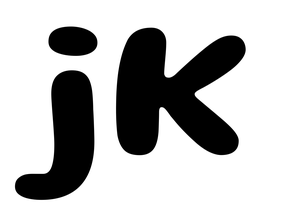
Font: Gluten_SemiBold